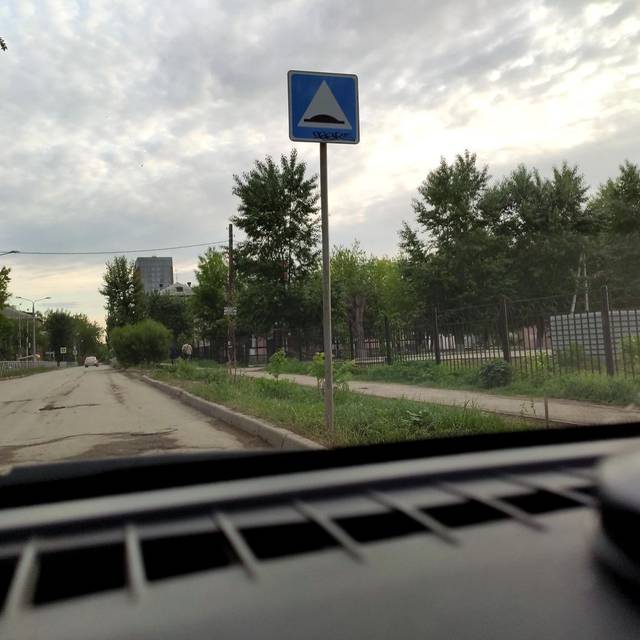
Region: Russia
Coordinates: 57.965, 56.233